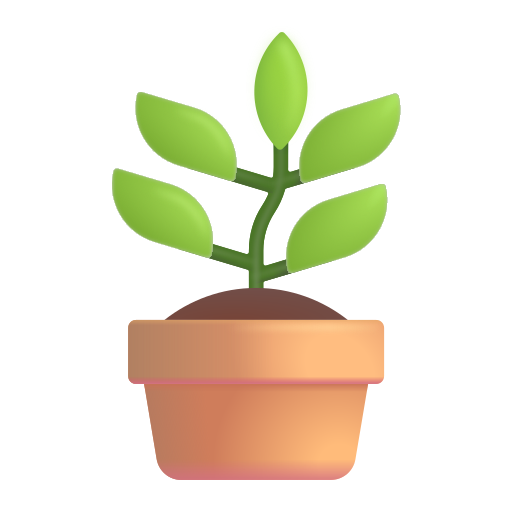
potted plant color